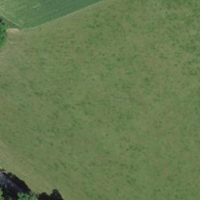
EUNIS habitat code: 24
Species observed at this site:
Hypericum perforatum